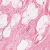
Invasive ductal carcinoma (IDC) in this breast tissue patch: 0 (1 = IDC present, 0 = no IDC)